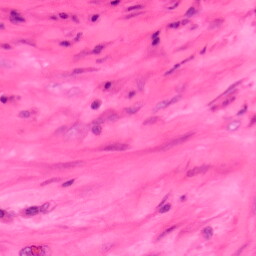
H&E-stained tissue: Colon